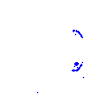
Particle: kaon